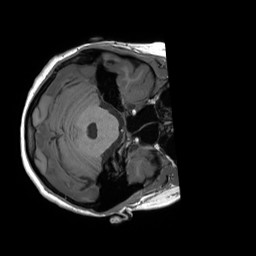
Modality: T1w
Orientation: axial
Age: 23
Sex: female
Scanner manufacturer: siemens
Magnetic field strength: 3 T
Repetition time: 1.8 s
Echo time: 0.00232 s